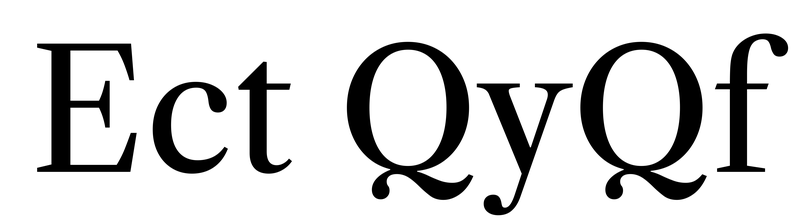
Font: LibreCaslonText_Regular